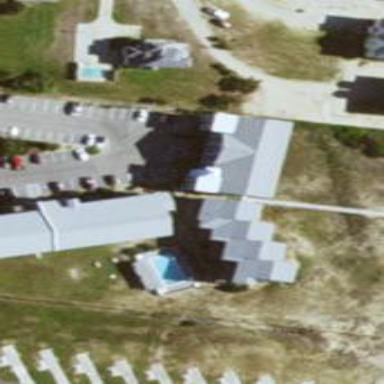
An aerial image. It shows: Apartment used for tourism.